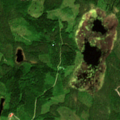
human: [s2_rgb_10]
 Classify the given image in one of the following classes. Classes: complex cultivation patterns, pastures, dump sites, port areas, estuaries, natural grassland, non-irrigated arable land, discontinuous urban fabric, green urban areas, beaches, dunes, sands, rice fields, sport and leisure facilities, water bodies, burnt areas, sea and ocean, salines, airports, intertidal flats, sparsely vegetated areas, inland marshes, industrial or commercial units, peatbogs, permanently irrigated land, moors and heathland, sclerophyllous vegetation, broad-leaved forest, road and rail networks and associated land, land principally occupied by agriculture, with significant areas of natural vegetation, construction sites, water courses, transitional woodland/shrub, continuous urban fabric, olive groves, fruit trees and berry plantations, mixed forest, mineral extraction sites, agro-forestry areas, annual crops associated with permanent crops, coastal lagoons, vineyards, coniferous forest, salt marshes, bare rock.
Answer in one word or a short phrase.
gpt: coniferous forest, mixed forest, peatbogs